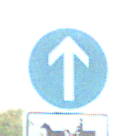
Verkehrszeichen: VorgeschriebeneFahrtrichtungGeradeaus
Zusatzzeichen unten: MehrspurigeFahrzeugeFrei9
Umgebung: Outdoor, Nature
Tageszeit: MorningAfternoon
Wetter: PartlyCloudy
Licht: Natural
Jahreszeit: NotSpecified
Kontrast: HighContrast